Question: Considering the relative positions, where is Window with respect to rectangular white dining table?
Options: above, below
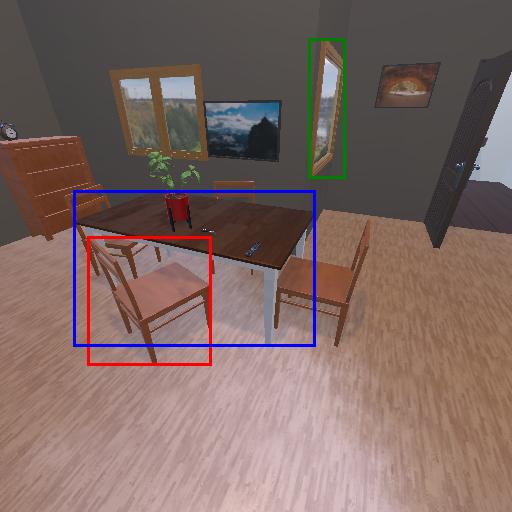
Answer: above